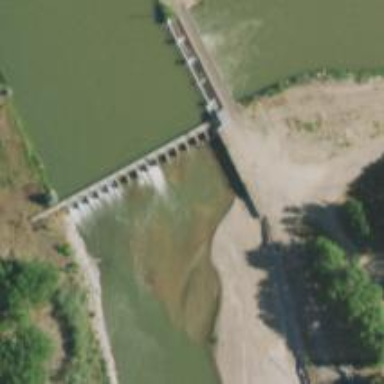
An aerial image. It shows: Weir along the waterway.